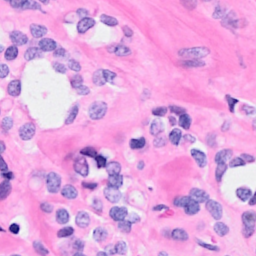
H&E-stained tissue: Breast